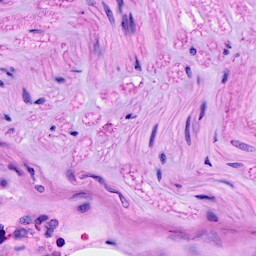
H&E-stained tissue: Breast